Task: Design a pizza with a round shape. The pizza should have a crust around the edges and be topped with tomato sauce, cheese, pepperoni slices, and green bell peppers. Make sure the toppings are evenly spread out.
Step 384:
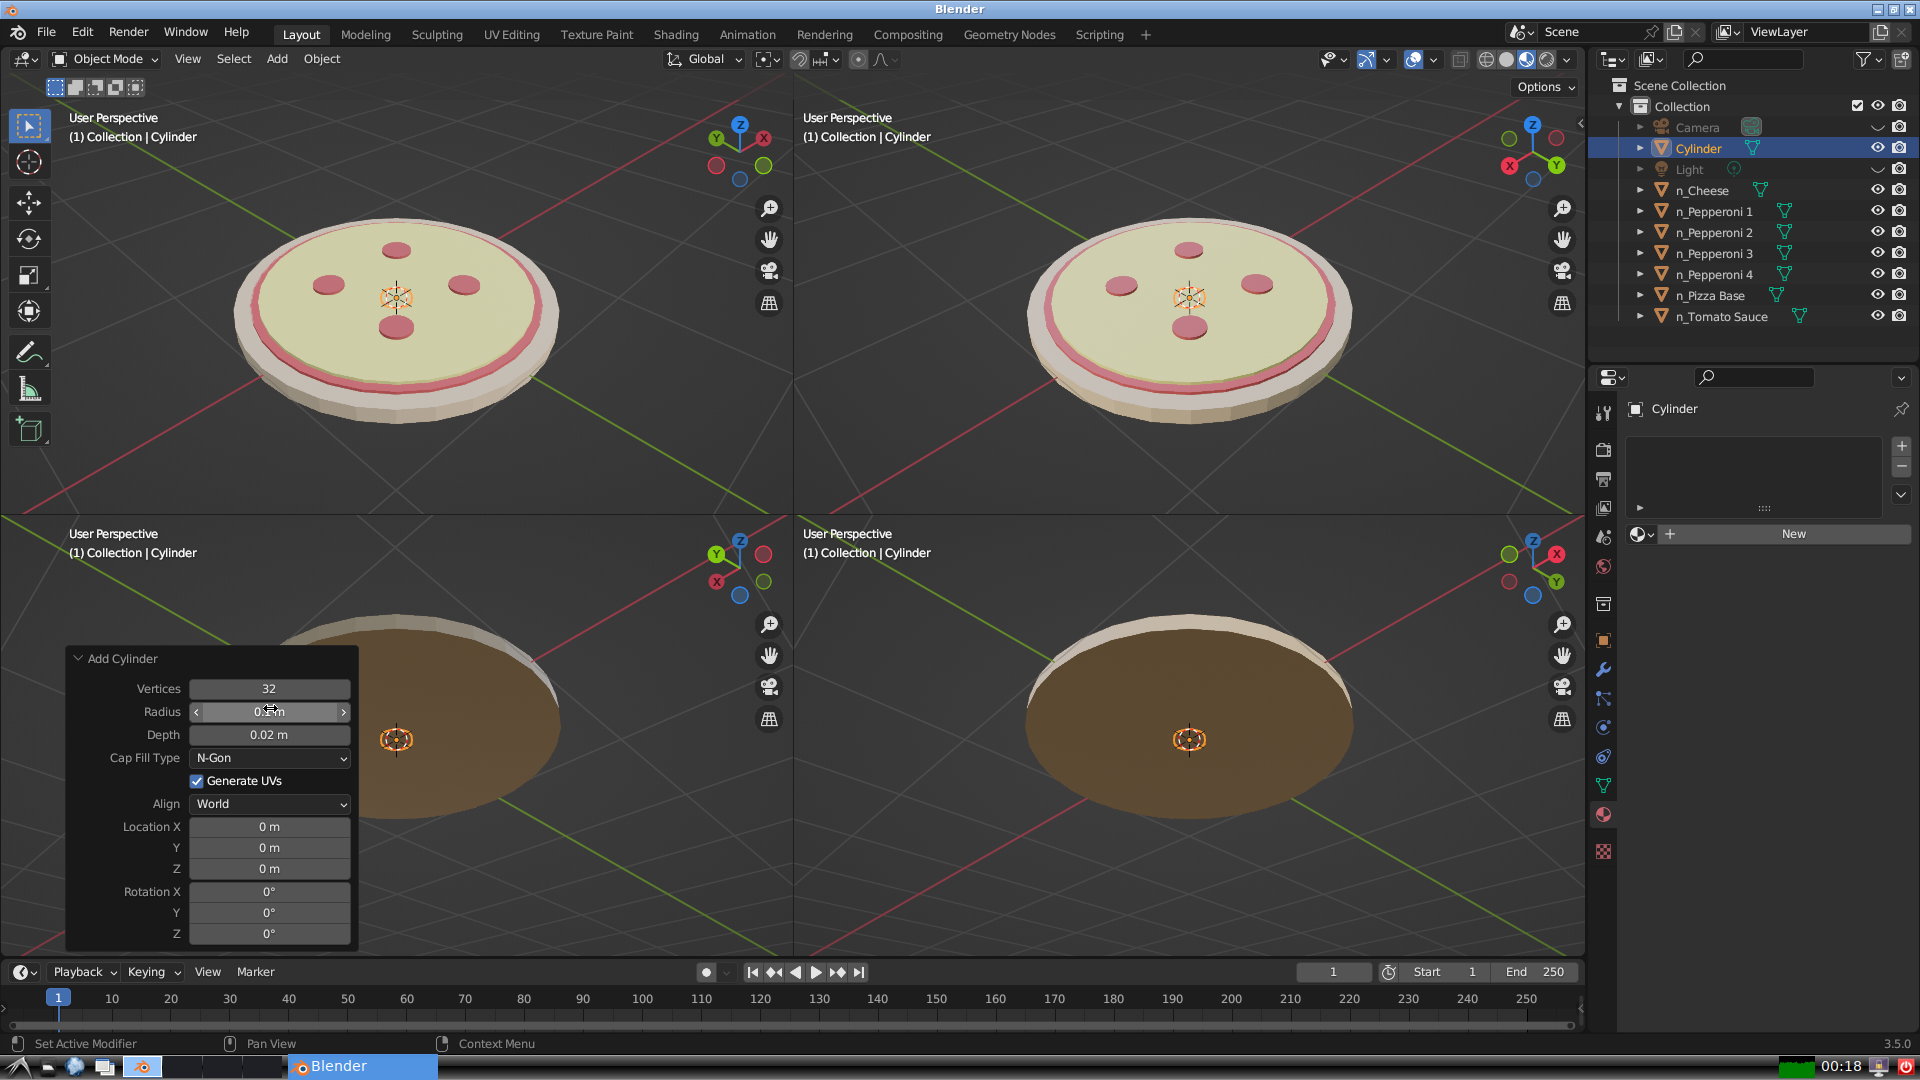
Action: {"mouse_move": [960, 540]}